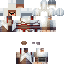
A female human skin with pale skin, wearing brown long hair dressed in a red robe top and red pants, featuring a closed mouth.